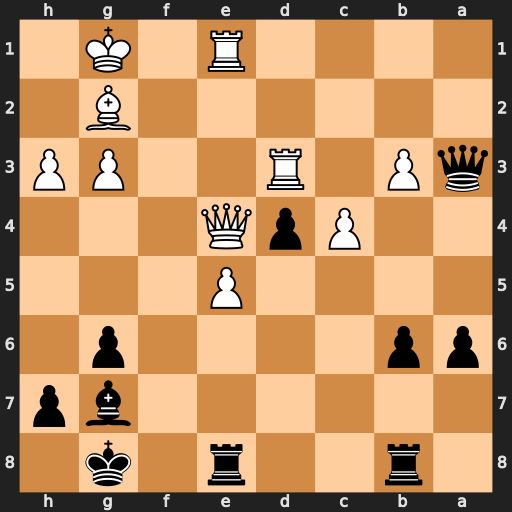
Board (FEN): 1r2r1k1/6bp/pp4p1/4P3/2PpQ3/qP1R2PP/6B1/4R1K1
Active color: b
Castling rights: -
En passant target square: -
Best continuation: Rxe5 Qxe5 Bxe5